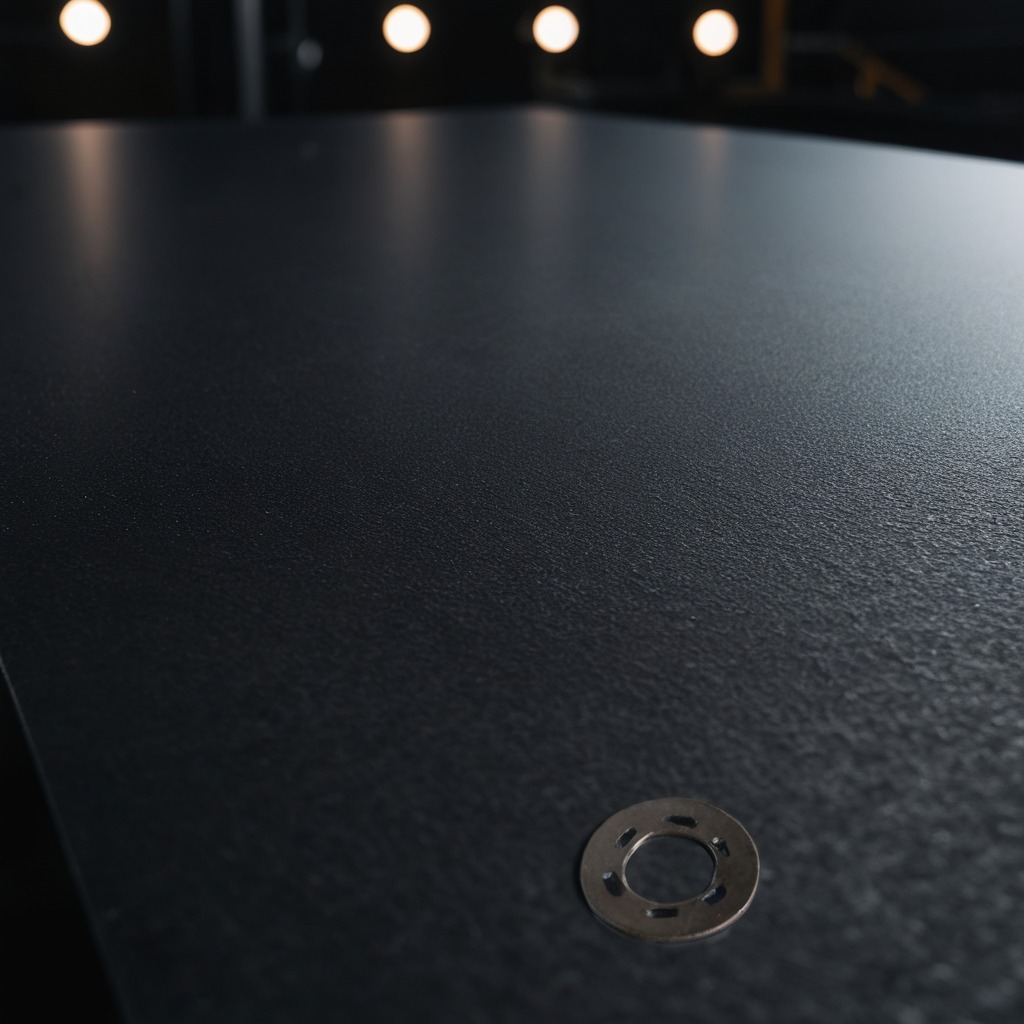
A flat metal washer lying on the granite tabletop inside a workshop at night.